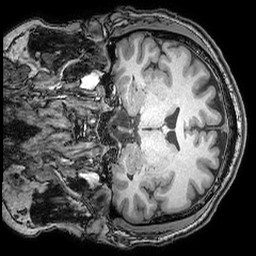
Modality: T1w
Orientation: coronal
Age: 33
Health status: ill
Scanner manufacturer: philips
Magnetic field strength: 3 T
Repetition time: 0.007 s
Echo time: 0.0035 s